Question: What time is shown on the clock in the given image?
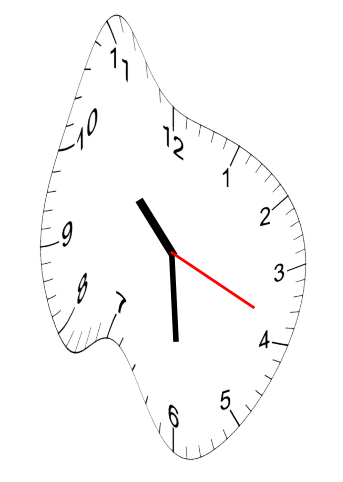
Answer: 10:29:19